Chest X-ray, PA view. Patient: 22 years old, sex M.
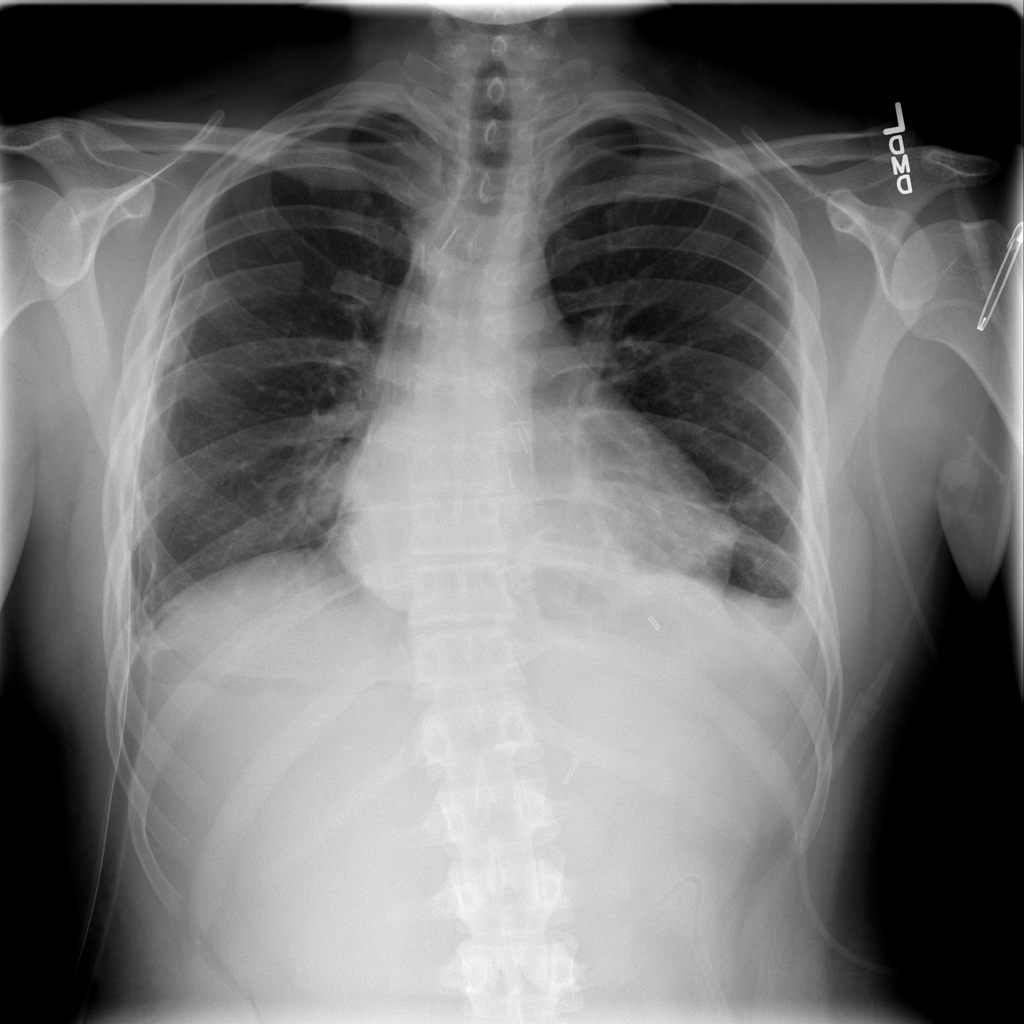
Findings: No Finding